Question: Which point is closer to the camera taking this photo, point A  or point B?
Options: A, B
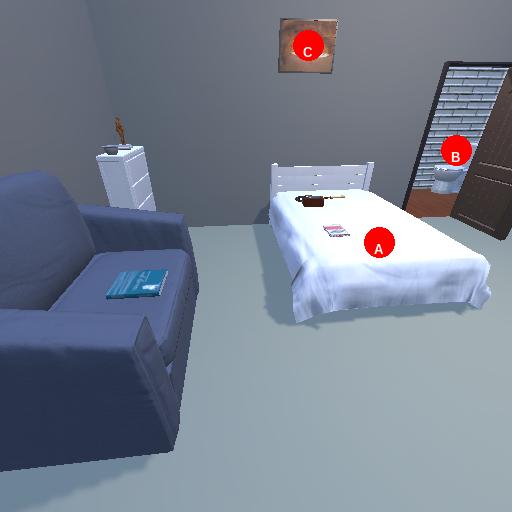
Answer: A